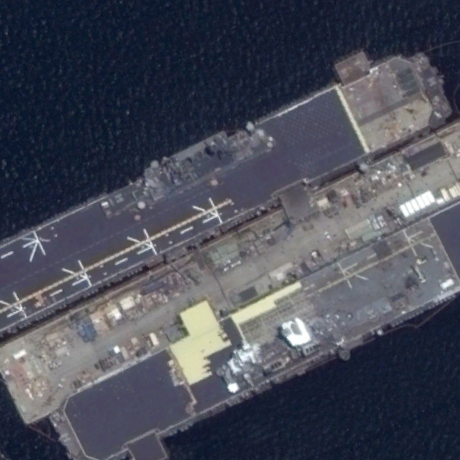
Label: assault